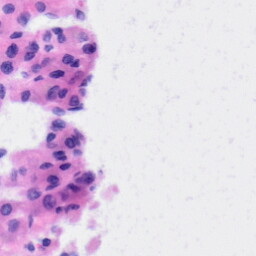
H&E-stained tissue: Liver